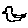
Label: bird